Question: I wanted to use scaled svg images as icons of different sizes, but found inconsistent behaviors in firefox.
Without css sprite, firefox would anti-alias the scaled images. But with css sprite, firefox would not anti-alias them. Therefore, The icons looked ugly with css sprite.
Please visit this <URL> for details. What's the problem with firefox?

'''
<!DOCTYPE html>
<html>
<head>
<style type='text/css'>
.whole {
width: 80px;
height: 80px;
background-image: url("outliner.svg");
background-size: 100% 100%;
}
i {
width: 16px;
height: 16px;
display: inline-block;
background-image: url("outliner.svg");
background-size: 500% 500%;
}
.circle { background-position: -32px 0;}
.disk { background-position: 0 -16px; }
</style>
</head>
<body>
<div>With CSS Sprite:</div>
<i class="circle"></i><i class="disk"></i>
<div>Without CSS Sprite:</div>
<i class="whole"></i>
</body>
</html>
'''
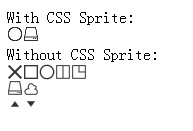
Answer: Currently, there is no CSS method to change the rendering mode of SVG elements, though there is an SVG attribute that can do so: <URL>.
I went ahead and <URL>.
Depending on how you want your final SVG to display, just choose one of the particular values, and your final SVG code will look somewhat like the following (note the 'shape-rendering' attribute on each of the '<g>' tags):
'''
<svg version="1.1" xmlns="http://www.w3.org/2000/svg" width="480" height="480" viewBox="0 0 480 480">
<g shape-rendering="crispEdges" stroke="#333" fill="#333">
<g shape-rendering="crispEdges" id="icon-1-1" transform="translate(0,0)">
<line x1="10" y1="10" x2="86" y2="86" stroke-width="12"/>
<line x1="10" y1="86" x2="86" y2="10" stroke-width="12"/>
</g>
<g shape-rendering="crispEdges" id="icon-1-2" transform="translate(96,0)">
<!-- svg continues below ... -->
'''